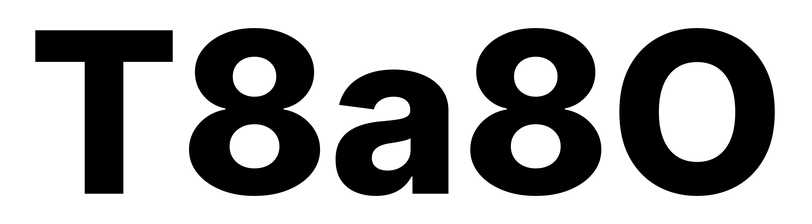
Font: Inter_ExtraBold